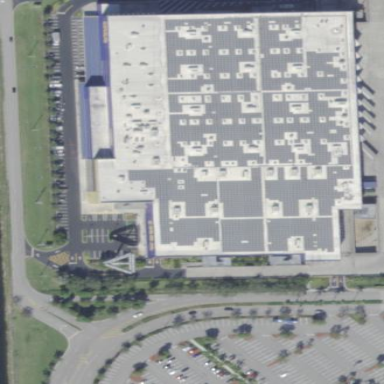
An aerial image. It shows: Building housing furniture shop.